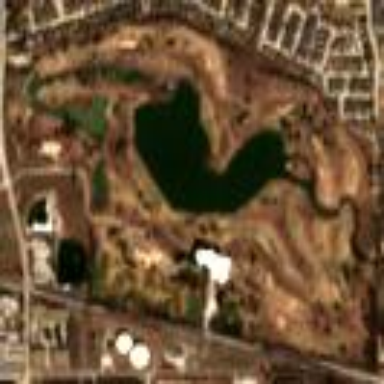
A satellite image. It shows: Private golf course.